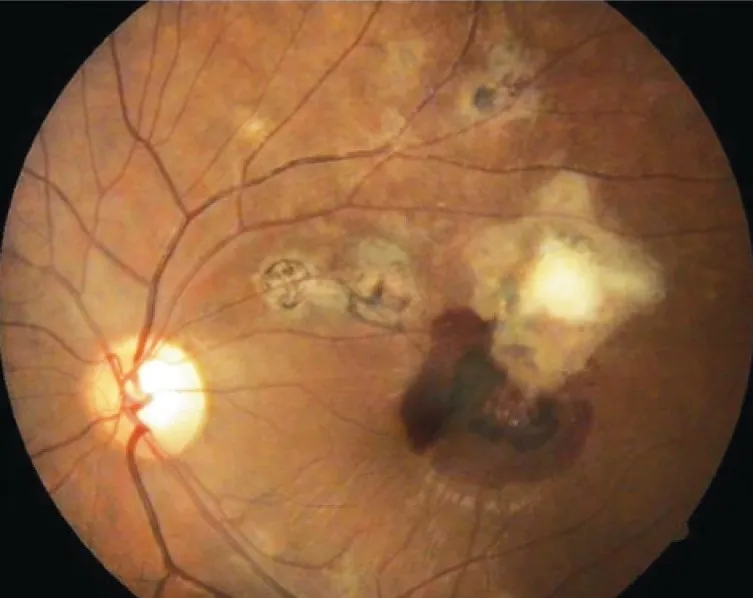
Scar area with submacular hemorrhage in the left eye.
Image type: ophthalmic_imaging (fundus_photograph)